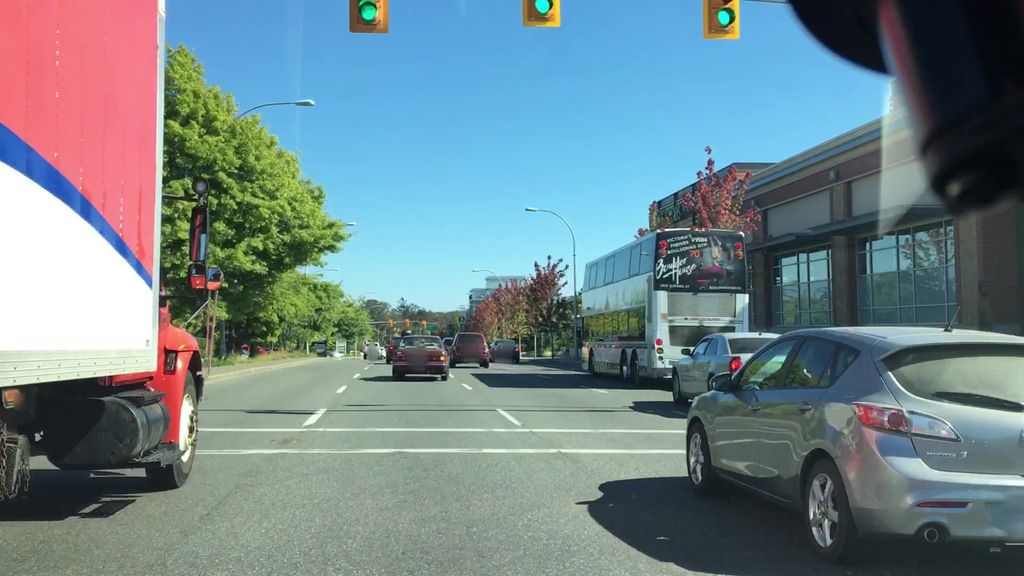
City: victoria